Field crop: maize
Growth stage: 2
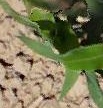
Species: maize